Aerial crown-view tile of a tropical tree (Barro Colorado Island, Panama), acquired 20240813:
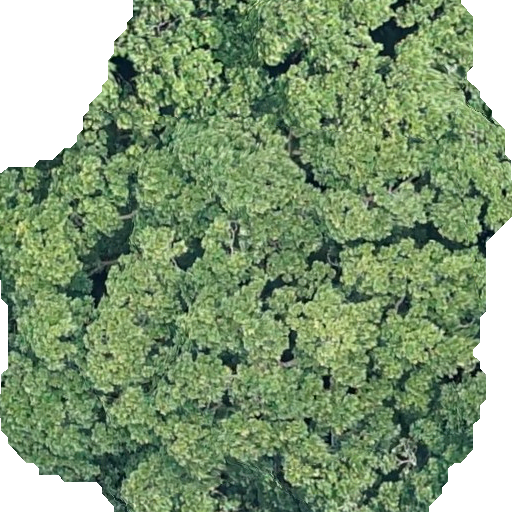
Species: Anacardium excelsum
GBIF accepted scientific name: Anacardium excelsum
Crown area: 379.615 m²